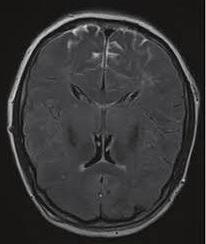
Label: notumor